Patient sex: F
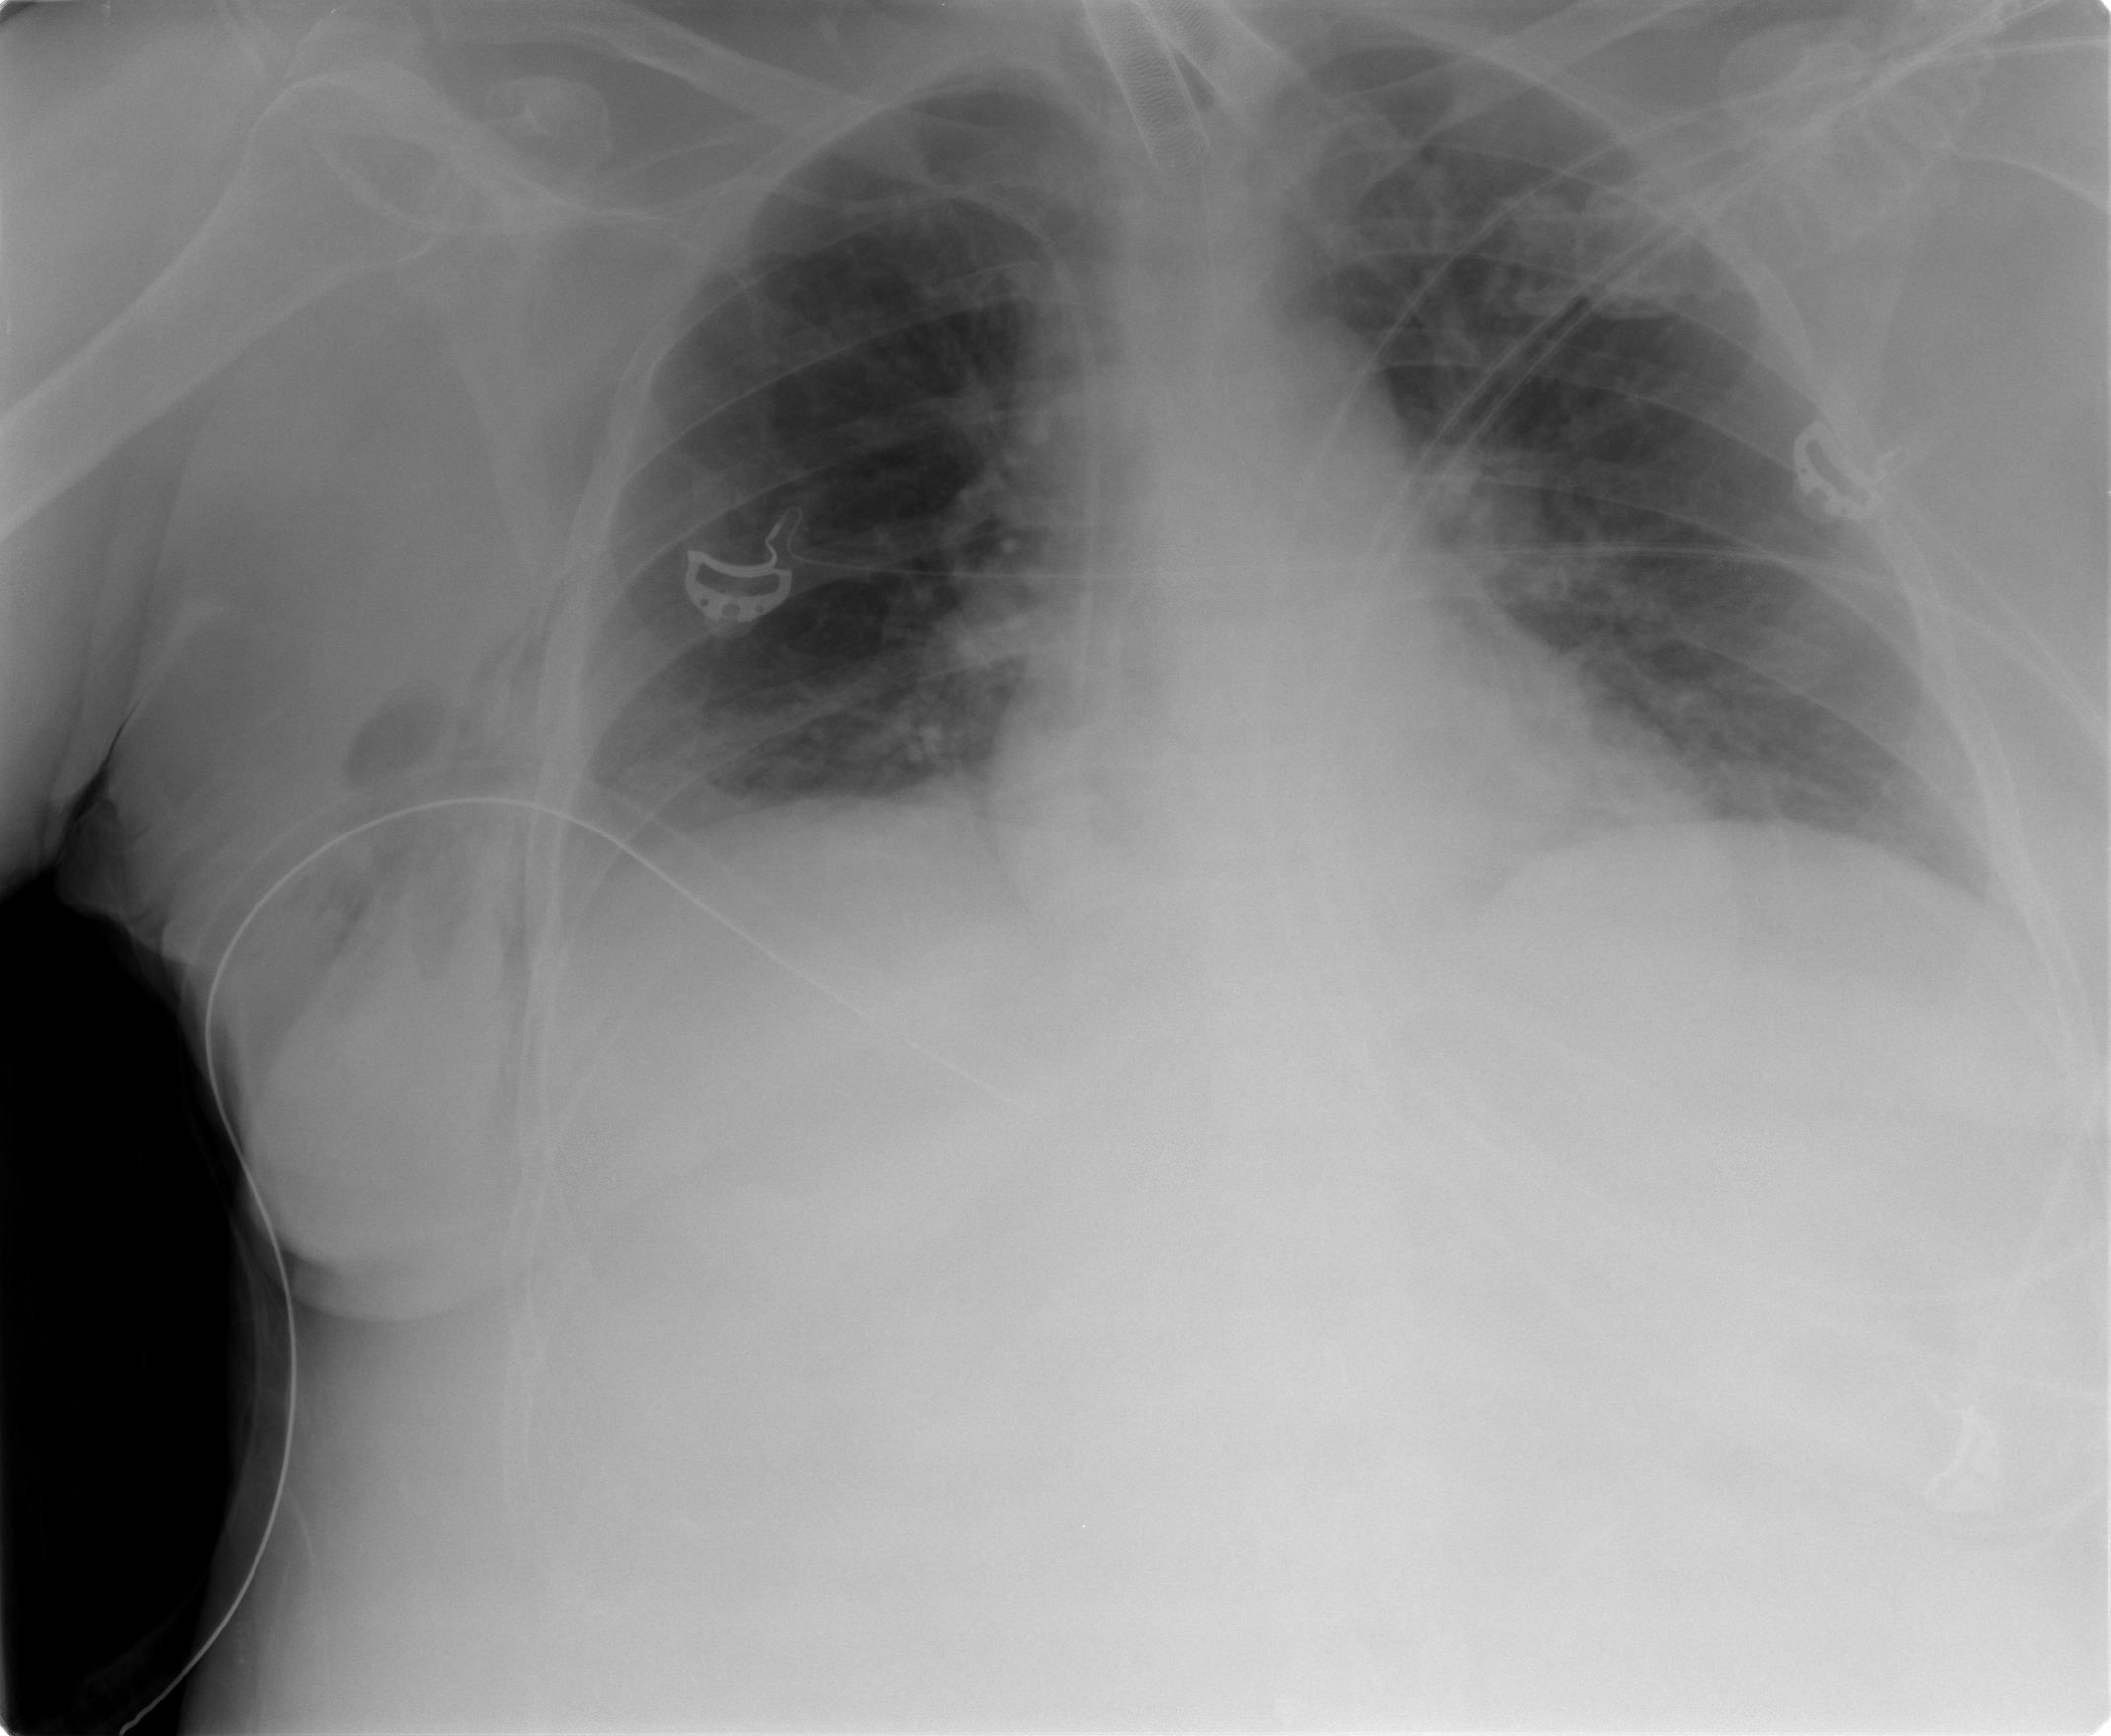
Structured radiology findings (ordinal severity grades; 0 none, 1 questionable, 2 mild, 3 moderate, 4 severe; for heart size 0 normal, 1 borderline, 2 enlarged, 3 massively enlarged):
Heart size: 0
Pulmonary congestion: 0
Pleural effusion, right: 0
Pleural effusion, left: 0
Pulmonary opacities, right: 0
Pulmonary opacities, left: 1
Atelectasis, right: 0
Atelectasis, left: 2